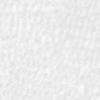
Label: no_change